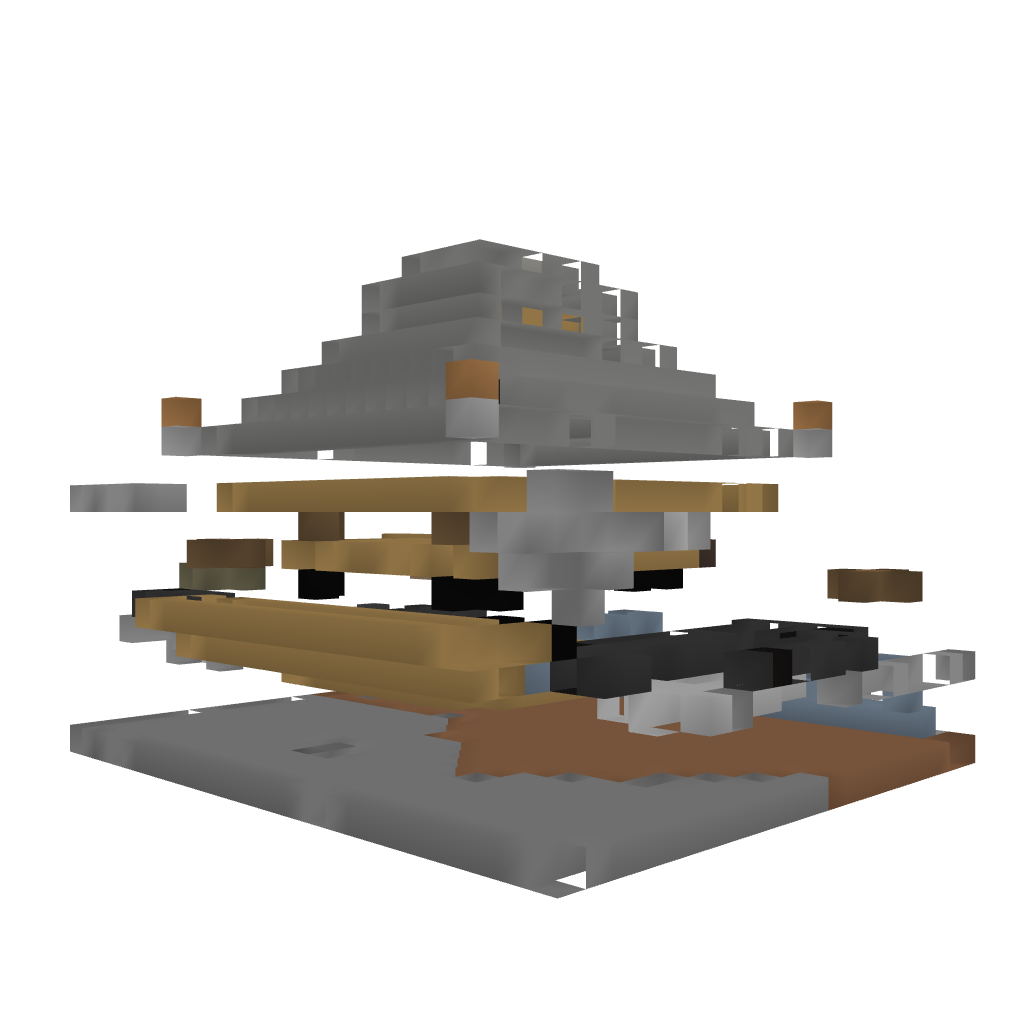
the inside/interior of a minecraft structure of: Japanese Pagoda